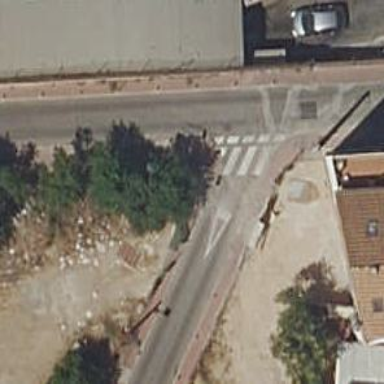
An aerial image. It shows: Footway crossing with marked asphalt surface.